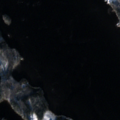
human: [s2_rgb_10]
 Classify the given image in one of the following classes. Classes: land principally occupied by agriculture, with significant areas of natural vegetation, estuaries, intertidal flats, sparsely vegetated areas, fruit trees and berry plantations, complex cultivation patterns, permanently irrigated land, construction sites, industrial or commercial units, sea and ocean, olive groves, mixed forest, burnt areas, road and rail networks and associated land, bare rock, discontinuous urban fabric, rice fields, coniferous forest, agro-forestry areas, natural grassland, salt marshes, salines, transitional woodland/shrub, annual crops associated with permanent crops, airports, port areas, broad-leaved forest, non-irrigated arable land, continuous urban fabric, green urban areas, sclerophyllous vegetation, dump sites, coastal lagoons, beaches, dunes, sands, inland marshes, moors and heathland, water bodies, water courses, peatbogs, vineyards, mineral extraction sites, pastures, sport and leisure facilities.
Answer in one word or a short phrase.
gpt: mixed forest, water bodies